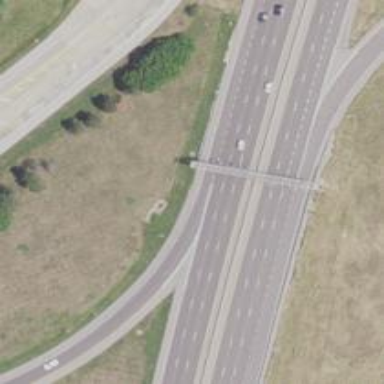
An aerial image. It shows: Motorway junction.